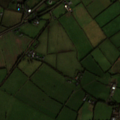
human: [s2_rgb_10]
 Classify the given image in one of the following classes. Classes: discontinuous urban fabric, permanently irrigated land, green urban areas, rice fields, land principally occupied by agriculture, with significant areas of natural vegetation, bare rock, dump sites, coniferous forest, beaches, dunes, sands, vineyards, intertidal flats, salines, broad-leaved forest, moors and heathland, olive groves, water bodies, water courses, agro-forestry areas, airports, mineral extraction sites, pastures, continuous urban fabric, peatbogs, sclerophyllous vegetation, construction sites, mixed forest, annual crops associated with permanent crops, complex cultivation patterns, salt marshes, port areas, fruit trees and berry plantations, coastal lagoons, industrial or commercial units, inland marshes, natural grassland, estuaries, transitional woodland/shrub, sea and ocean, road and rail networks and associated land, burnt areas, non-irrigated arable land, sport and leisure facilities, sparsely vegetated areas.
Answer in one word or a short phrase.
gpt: discontinuous urban fabric, non-irrigated arable land, pastures, complex cultivation patterns